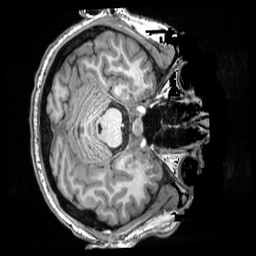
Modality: T1w
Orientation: axial
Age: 19
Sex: male